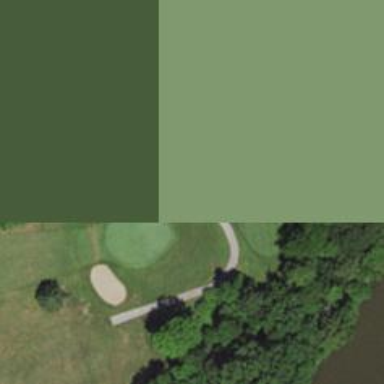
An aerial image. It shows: Path for both roads and golfers.